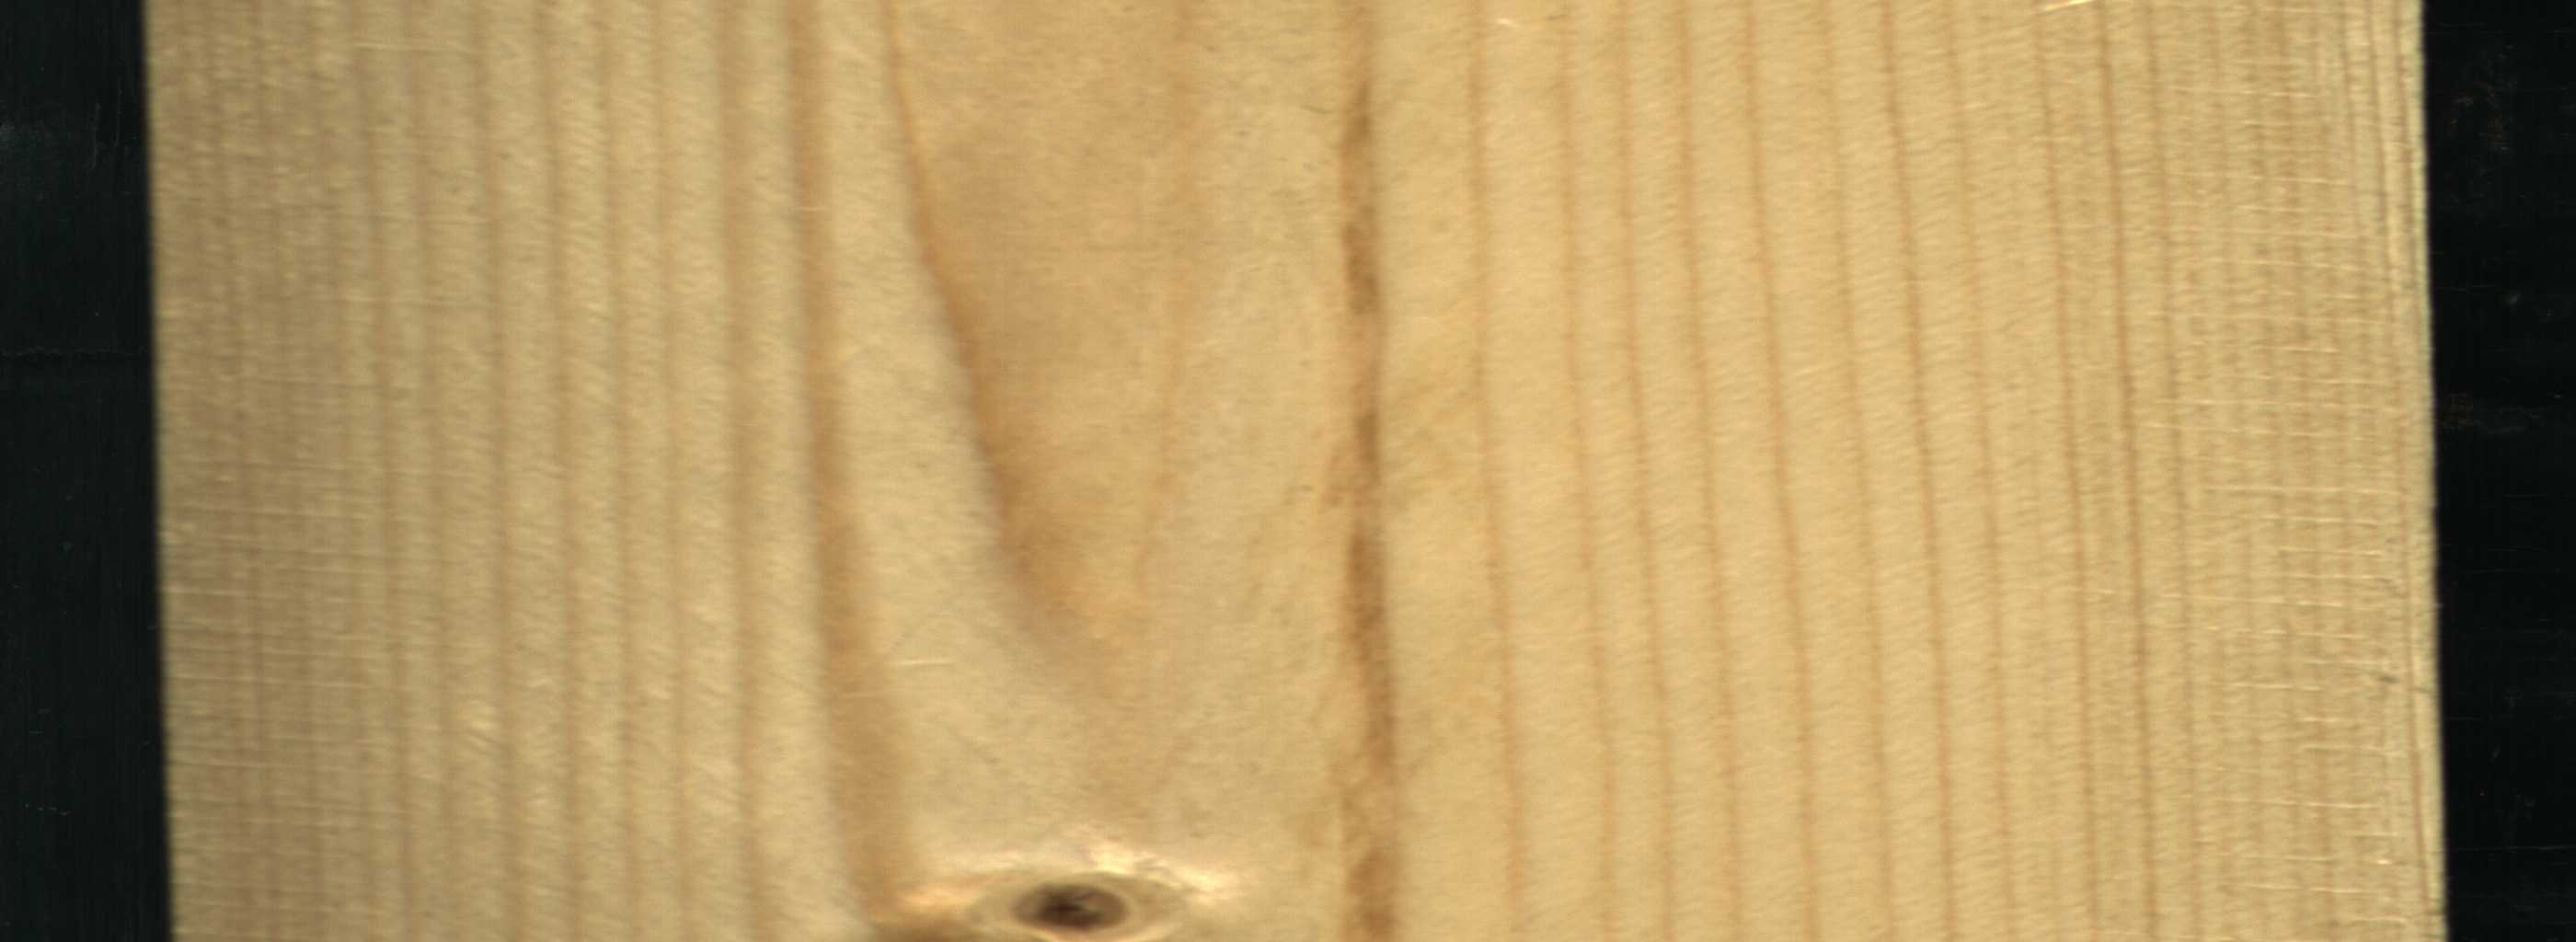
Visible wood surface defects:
Live_Knot